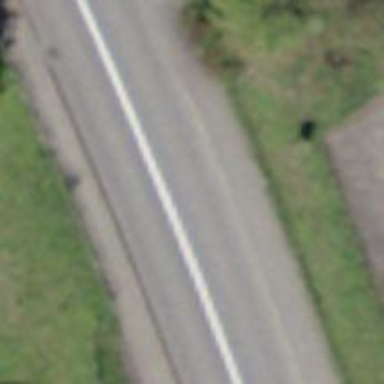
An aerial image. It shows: Asphalt sidewalk along the footway.